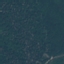
Land use / land cover: Forest